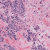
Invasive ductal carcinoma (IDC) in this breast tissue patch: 1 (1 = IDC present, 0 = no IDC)